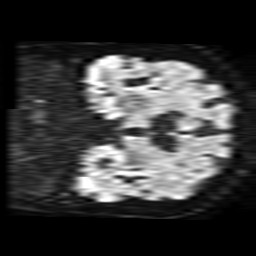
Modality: TRACE
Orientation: coronal
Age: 73
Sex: male
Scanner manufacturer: philips
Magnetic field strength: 1.5 T
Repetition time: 4.066 s
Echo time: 0.09255 s